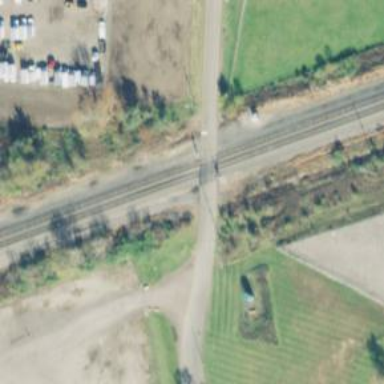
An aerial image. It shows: Level crossing along the railway.